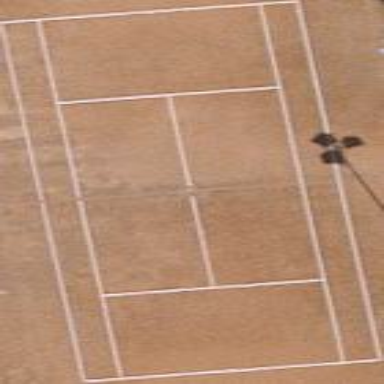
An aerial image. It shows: Tennis court in leisure pitch.